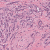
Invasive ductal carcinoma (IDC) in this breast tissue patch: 1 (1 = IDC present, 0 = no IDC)